Interaction volume radius: 10 \u00c5
Interaction volume height: 10 \u00c5
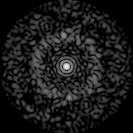
Disorder parameter: 0.8187